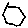
Label: hexagon